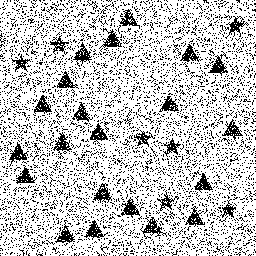
Squares: 0
Triangles: 21
Stars: 7
Total shapes: 28